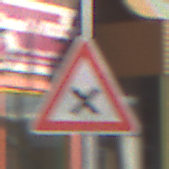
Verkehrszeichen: KreuzungOderEinmuendung
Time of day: MorningAfternoon
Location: Outdoor (Special)
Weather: PartlyCloudy
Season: NotSpecified
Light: Natural